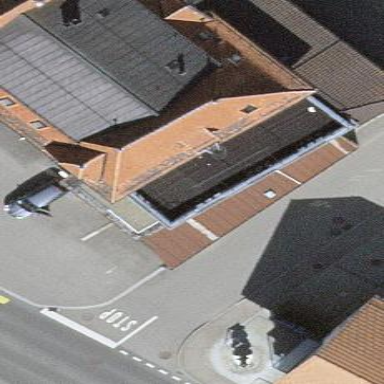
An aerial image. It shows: Beige garage with flat gray roof.